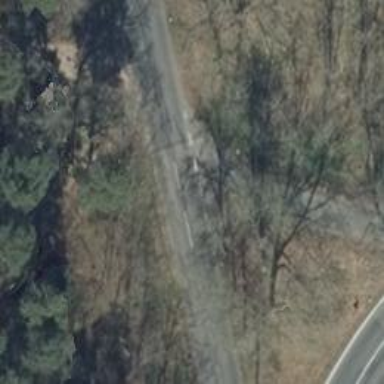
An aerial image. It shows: Asphalt road at the secondary link level.